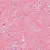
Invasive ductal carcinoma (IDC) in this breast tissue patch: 0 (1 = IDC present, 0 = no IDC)